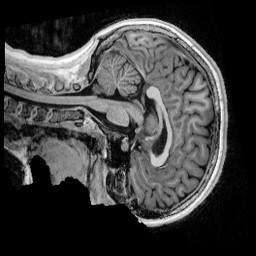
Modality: UNIT1_denoised
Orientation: sagittal
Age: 13
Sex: female
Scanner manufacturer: siemens
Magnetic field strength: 3 T
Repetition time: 4 s
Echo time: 0.00303 s